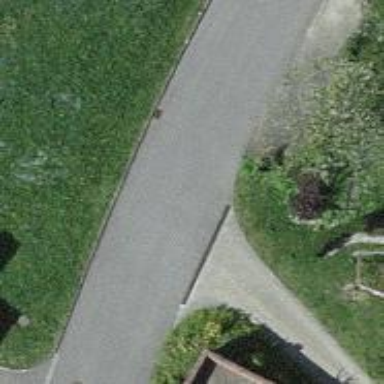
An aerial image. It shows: Residential road with asphalt surface.